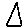
Label: triangle